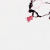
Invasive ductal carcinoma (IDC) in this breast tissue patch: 0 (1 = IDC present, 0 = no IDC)